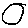
Label: circle